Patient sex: M
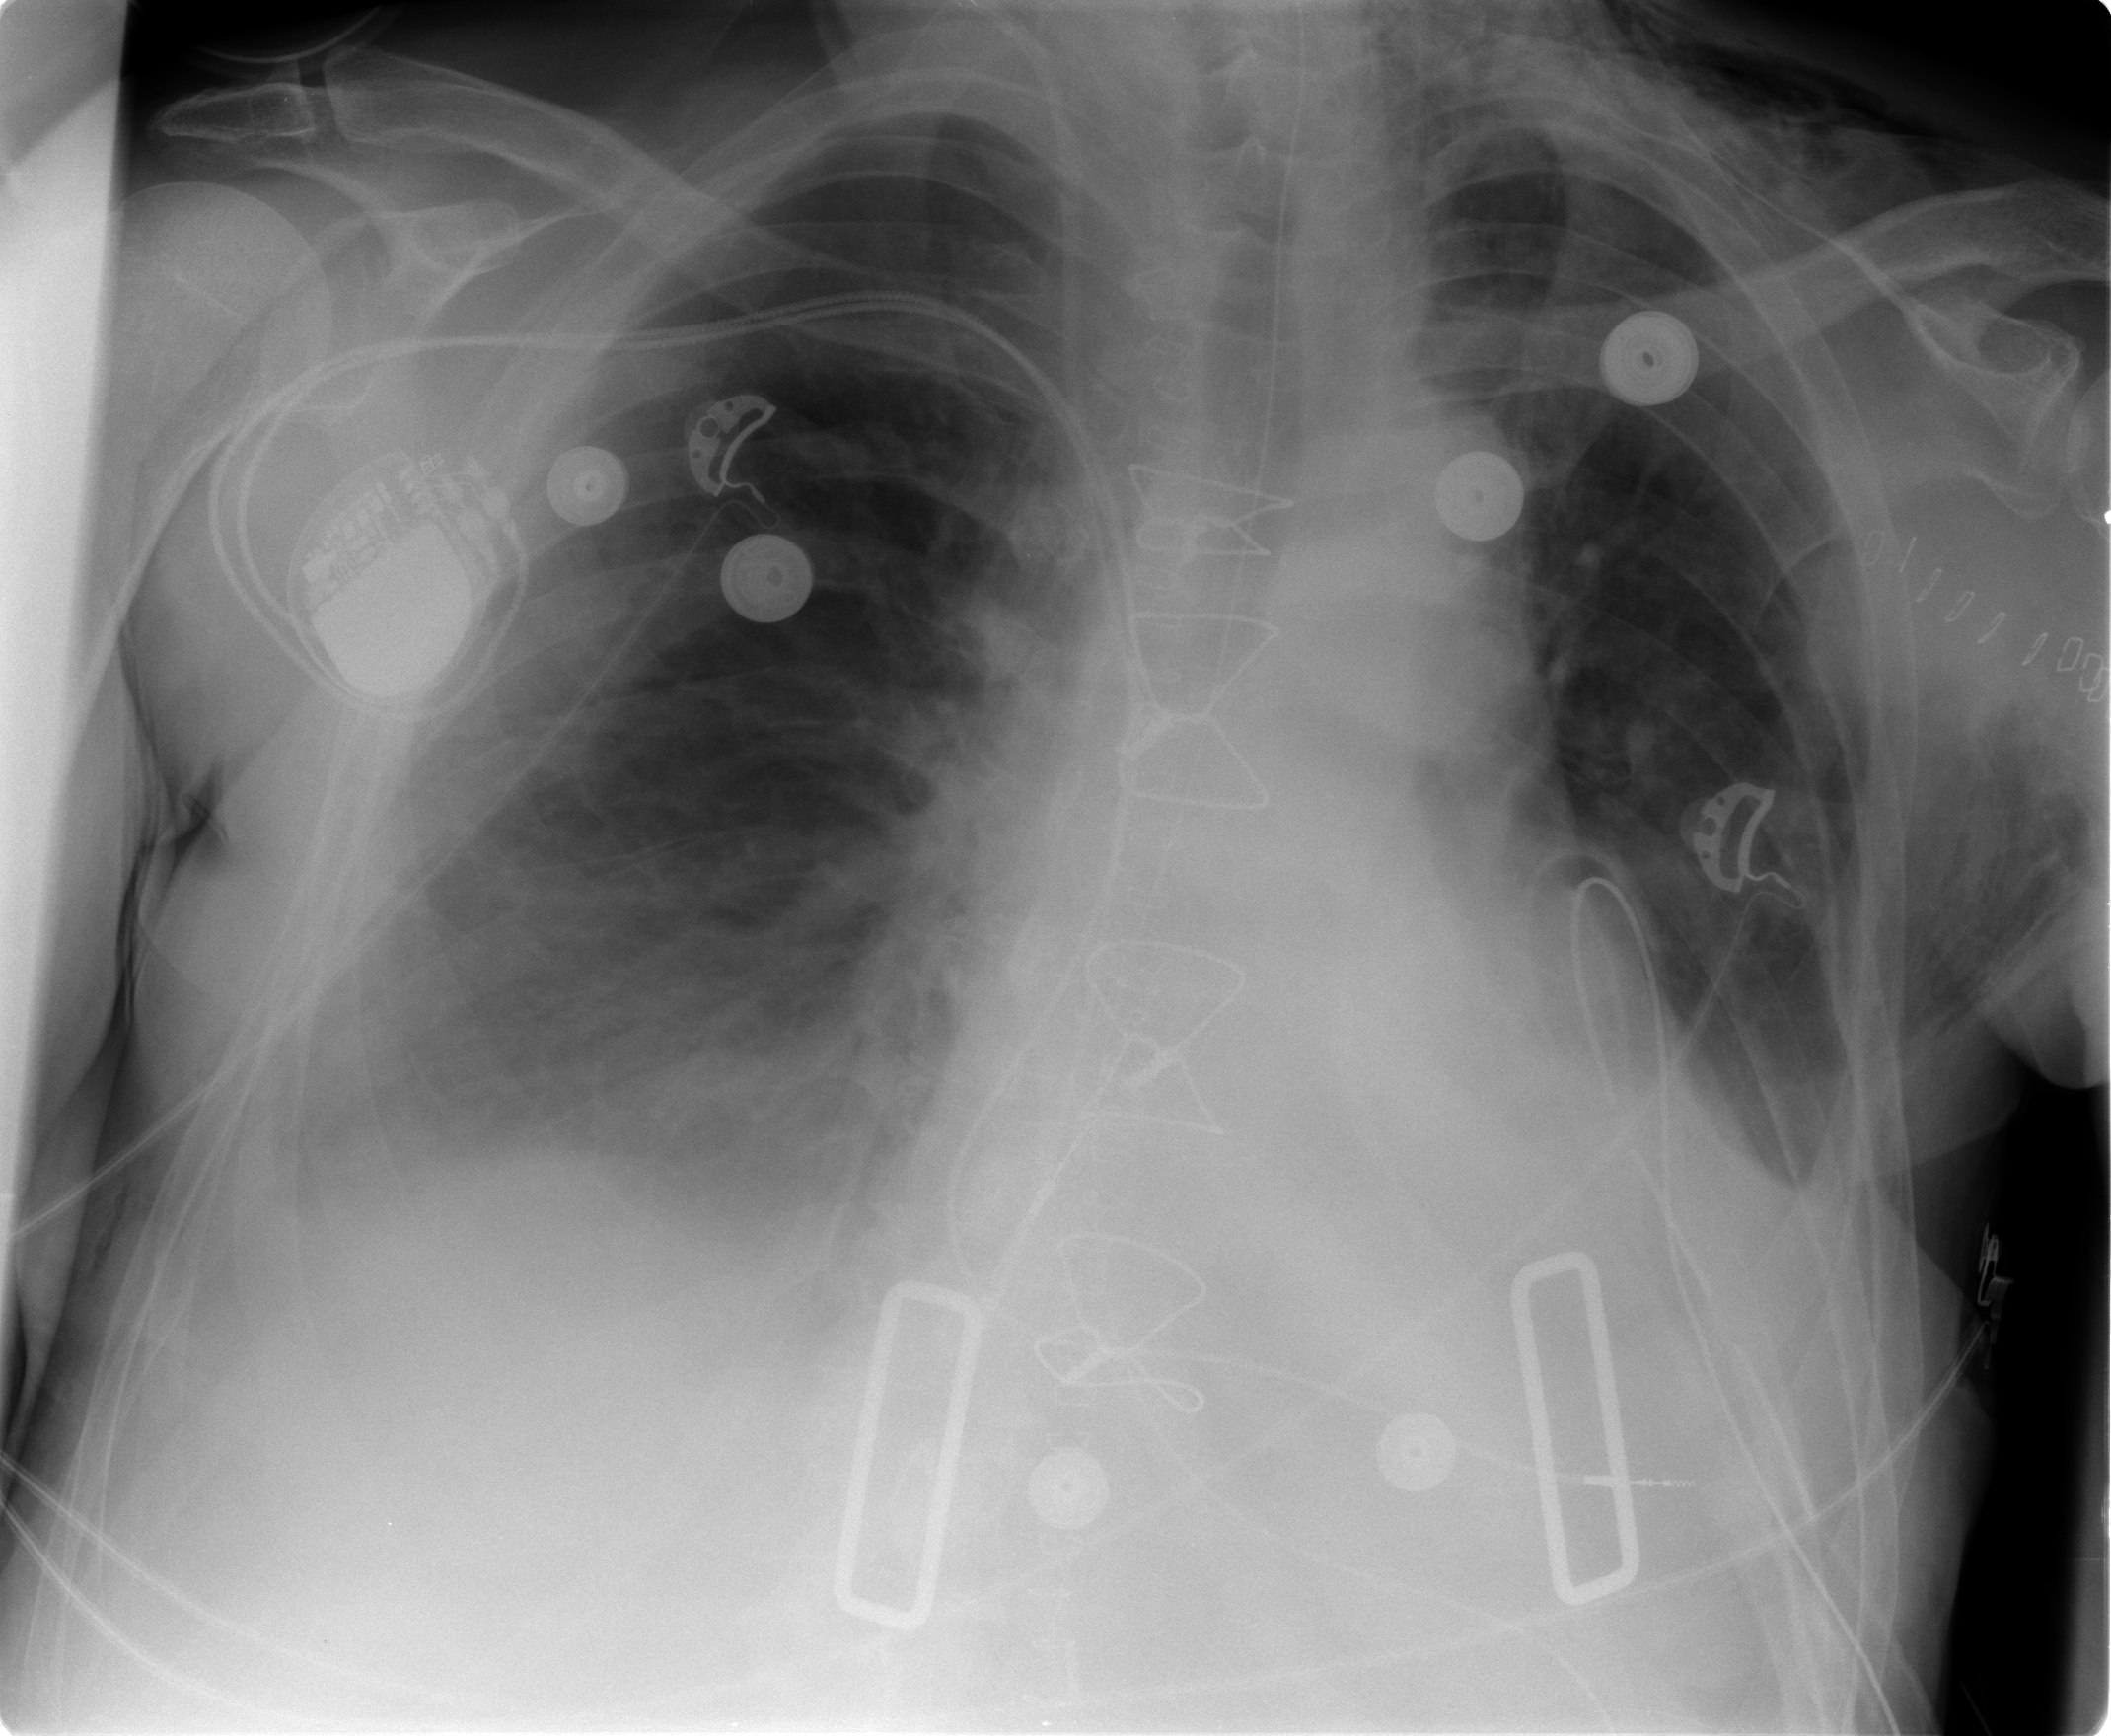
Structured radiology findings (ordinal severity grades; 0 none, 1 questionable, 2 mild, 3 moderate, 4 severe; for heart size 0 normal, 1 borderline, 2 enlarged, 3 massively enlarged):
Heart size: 2
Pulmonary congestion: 2
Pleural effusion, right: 2
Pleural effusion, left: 2
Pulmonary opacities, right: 2
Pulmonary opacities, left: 2
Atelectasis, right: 2
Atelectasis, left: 2